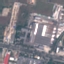
Land use / land cover: Industrial